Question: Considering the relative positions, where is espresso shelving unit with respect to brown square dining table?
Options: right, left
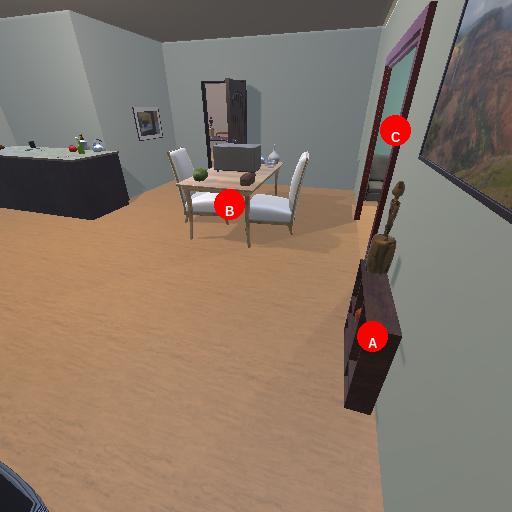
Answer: right